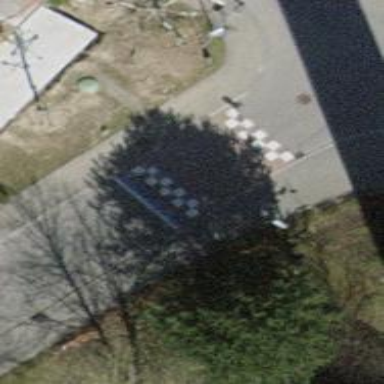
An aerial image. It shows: Table-style traffic calming feature.